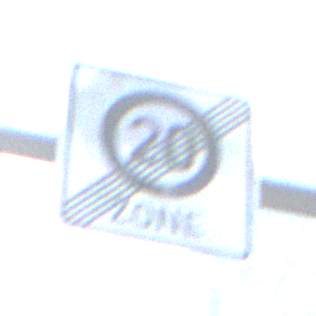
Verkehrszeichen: EndeZone20
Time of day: MorningAfternoon
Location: Outdoor (Urban)
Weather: PartlyCloudy
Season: NotSpecified
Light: Natural